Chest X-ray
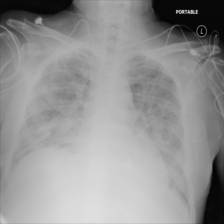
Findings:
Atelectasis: negative
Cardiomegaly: positive
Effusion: positive
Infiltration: negative
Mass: negative
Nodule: negative
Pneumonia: negative
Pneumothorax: negative
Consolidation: negative
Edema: negative
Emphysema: negative
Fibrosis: negative
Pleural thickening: negative
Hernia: negative